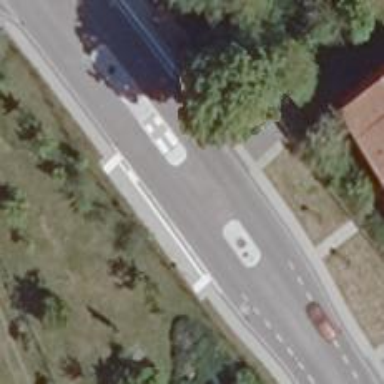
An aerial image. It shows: Asphalt road with sidewalks on both sides. The road is classified as primary highway.